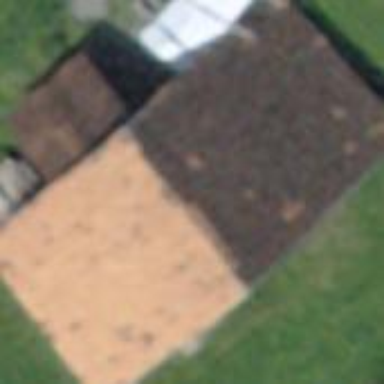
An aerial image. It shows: Barn.